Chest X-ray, PA view. Patient: 57 years old, sex M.
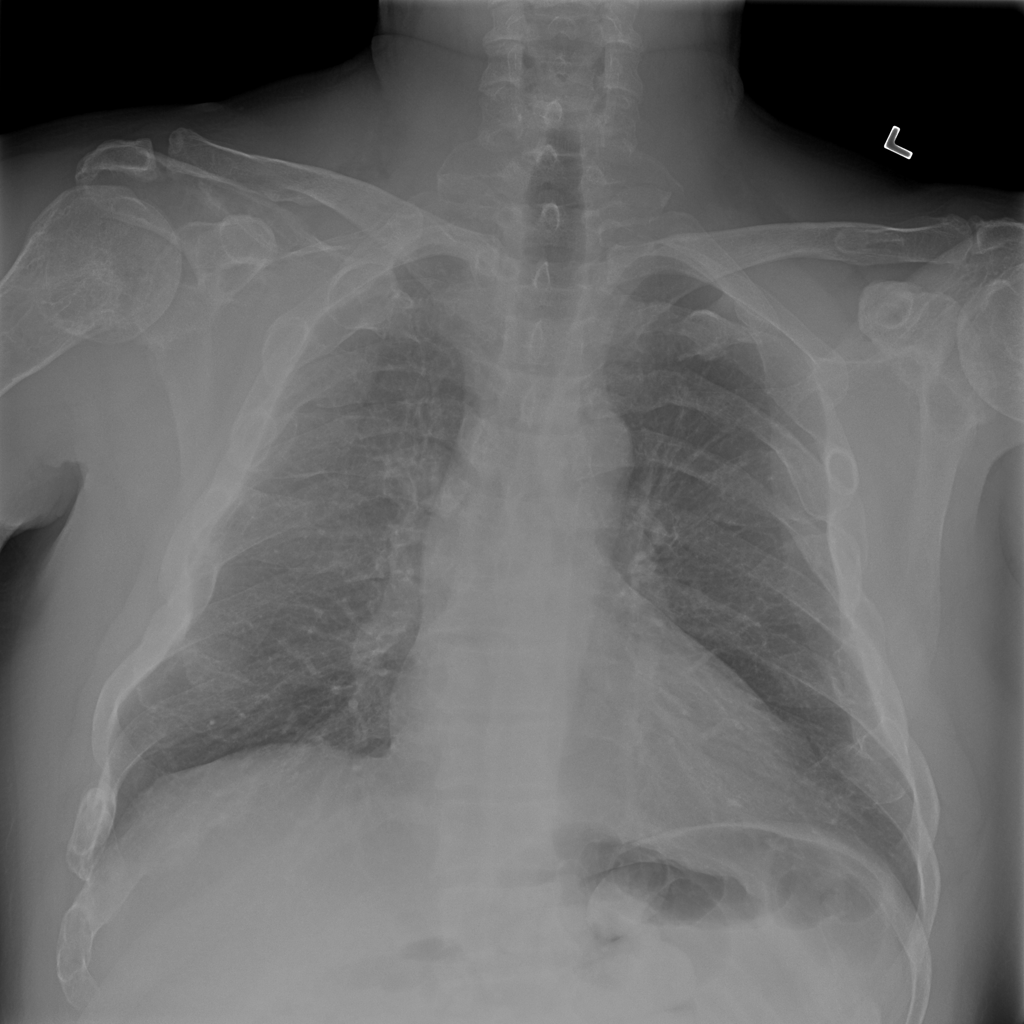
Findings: No Finding